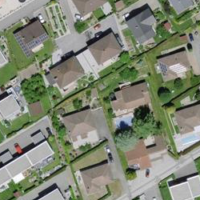
EUNIS habitat code: 54
Species observed at this site:
Levisticum officinale